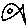
Label: fish